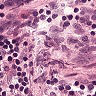
Metastatic tissue present: no